Question: Is it possible to use IntelliJ 12 (12.1.6 Ultimate) and Gradle to build Android projects? I can't find any information on doing so outside of Android Studio.
I can get my APK to build just fine, but IntelliJ doesn't seem to pick up the dependencies downloaded by Gradle. I know they're downloaded as I can see them in my cache folder.

Switching from the 'android' plugin to the 'java' plugin works just fine.
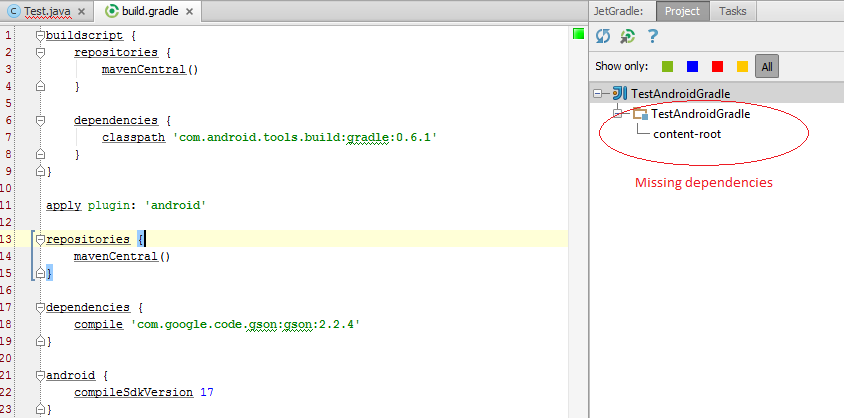
Answer: I don't think it's possible, as Android Studio is based on IntelliJ 13 (EAP).